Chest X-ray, PA view. Patient: 51 years old, sex F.
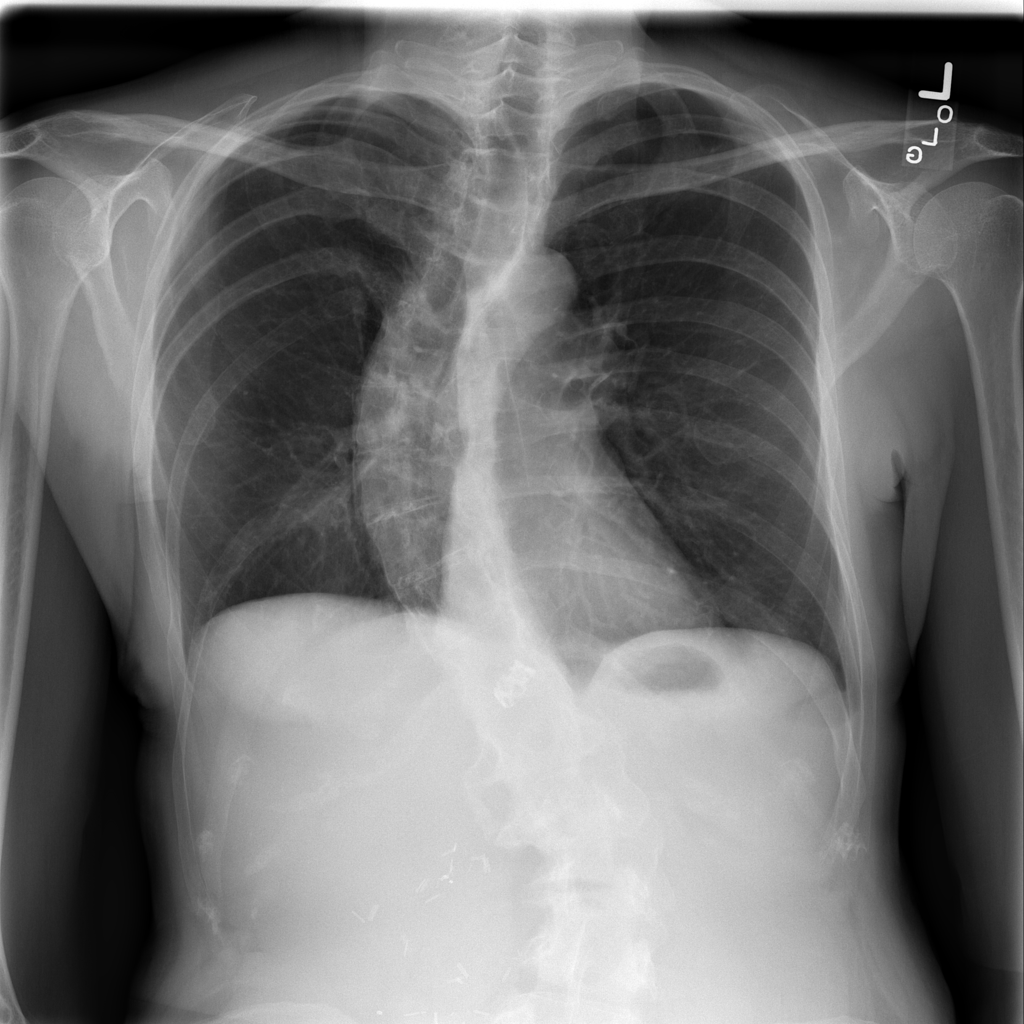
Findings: No Finding